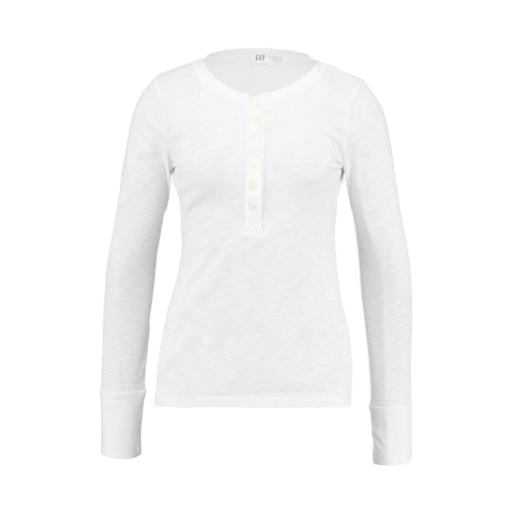
white henley long-sleeved ribbed-jersey top, long-sleeve henley tee, white baseball henley, white background